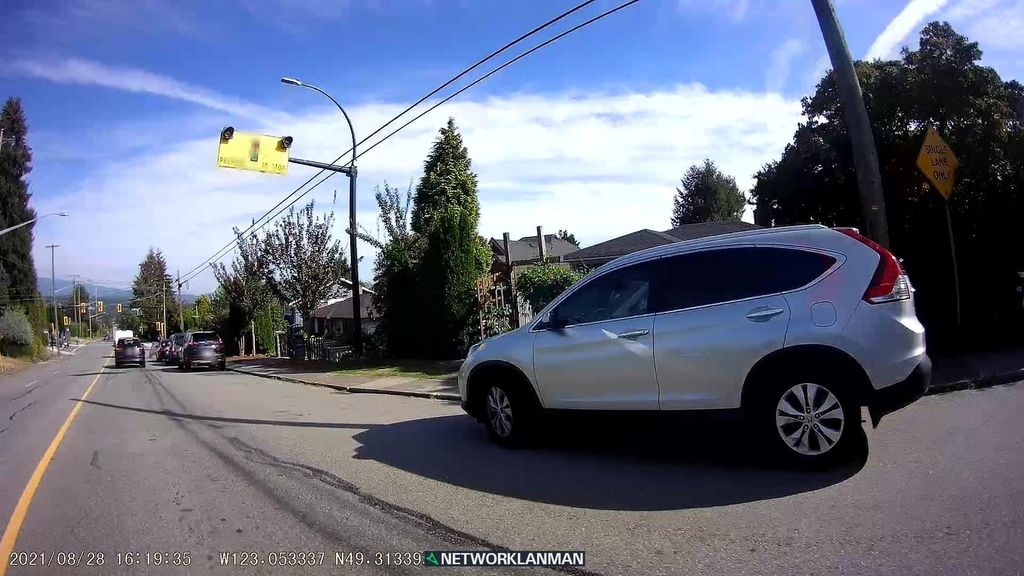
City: vancouver